Question: I'm working with this dataset: <URL>
I want to plot a histogram with all the variables that have the amount spent (everything but region and channel). I'd like them to be plotted by channel, which has 2 levels. I got the following code from an example on a website, but put in my variables:
'''
category=c(rep("Fresh",2),rep("Grocery",2),rep("Milk",2),rep("Frozen",2),
rep("Detergents_Paper",2),rep("Delicassen",2))
condition=rep(c("Food Service", "Retail"))
value=abs(rnorm(12 , 0 , 15))
data=data.frame(category,condition,value)
ggplot(data, aes(fill=condition, y=value, x=category)) +
geom_bar(position="dodge", stat="identity")
'''
This produces what I want, but it doesn't use my data. Here's the graph I get, but the values don't mean anything since they're basically random.

How do I get my data to plot like this?
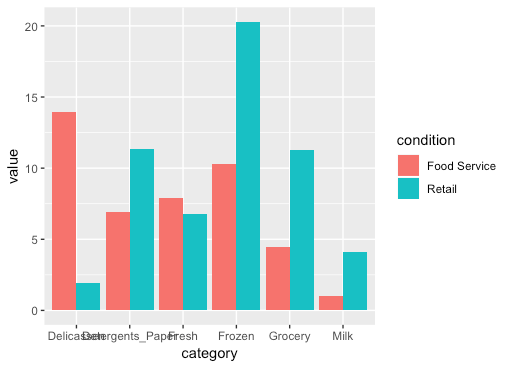
Answer: By loading the tidyr package, the data can be reshaped to support the expected output.
'''
library(ggplot2)
library(tidyr)
'''
After reading in the data with the correct classes for the columns (factors for Channel and Region while the remaining six fields are numeric), check the data for correctness.
'''
df <- read.csv(file = url('https://archive.ics.uci.edu/ml/machine-learning-databases/00292/Wholesale%20customers%20data.csv'), colClasses = c('factor','factor','numeric','numeric','numeric','numeric','numeric','numeric'))
'''
'''
str(df)
'''
'''
'data.frame': 440 obs. of 8 variables:
$ Channel : Factor w/ 2 levels "1","2": 2 2 2 1 2 2 2 2 1 2 ...
$ Region : Factor w/ 3 levels "1","2","3": 3 3 3 3 3 3 3 3 3 3 ...
$ Fresh : num 12669 7057 6353 13265 22615 ...
$ Milk : num 9656 9810 8808 <PHONE> ...
$ Grocery : num 7561 9568 7684 4221 7198 ...
$ Frozen : num <PHONE> 2405 6404 3915 ...
$ Detergents_Paper: num 2674 3293 <PHONE> ...
$ Delicassen : num <PHONE> 7844 <PHONE> ...
'''
'''
head(df)
'''
'''
Channel Region Fresh Milk Grocery Frozen Detergents_Paper Delicassen
1 2 3 12669 9656 7561 214 2674 1338
2 2 3 7057 9810 9568 1762 3293 1776
3 2 3 6353 8808 7684 2405 3516 7844
4 1 3 13265 1196 4221 6404 507 1788
5 2 3 22615 5410 7198 3915 1777 5185
6 2 3 9413 8259 5126 666 1795 1451
'''
The data appear to have imported correctly.
Next we use a combination of tidyr::gather and ggplot2::ggplot to produce the desired bar plot (not histogram).
'''
df %>%
tidyr::gather(Type, Amount, -c(Channel, Region)) %>%
ggplot(aes(x=Type, y=Amount, fill=Channel, group=Channel)) +
geom_col(position = position_dodge())
'''
<URL>
'tidyr::gather(Type, Amount, -c(Channel, Region))' will reshape the data set from this:
'''
Channel Region Fresh Milk Grocery Frozen Detergents_Paper Delicassen
1 2 3 12669 9656 7561 214 2674 1338
2 2 3 7057 9810 9568 1762 3293 1776
3 2 3 6353 8808 7684 2405 3516 7844
4 1 3 13265 1196 4221 6404 507 1788
5 2 3 22615 5410 7198 3915 1777 5185
6 2 3 9413 8259 5126 666 1795 1451
'''
To a "longer" data set which now has the product type as rows:
'''
Channel Region Type Amount
1 2 3 Fresh 12669
2 2 3 Fresh 7057
3 2 3 Fresh 6353
4 1 3 Fresh 13265
5 2 3 Fresh 22615
6 2 3 Fresh 9413
'''
This prepares the data to be plotted using ggplot2::ggplot where the x input can be mapped to the new Type variable and the y variable to Amount.
Be sure to use 'Group=Channel' and 'position=position_dodge()' so that ggplot will know that you want the bars side-by-side.